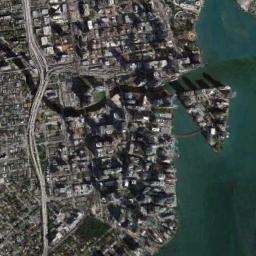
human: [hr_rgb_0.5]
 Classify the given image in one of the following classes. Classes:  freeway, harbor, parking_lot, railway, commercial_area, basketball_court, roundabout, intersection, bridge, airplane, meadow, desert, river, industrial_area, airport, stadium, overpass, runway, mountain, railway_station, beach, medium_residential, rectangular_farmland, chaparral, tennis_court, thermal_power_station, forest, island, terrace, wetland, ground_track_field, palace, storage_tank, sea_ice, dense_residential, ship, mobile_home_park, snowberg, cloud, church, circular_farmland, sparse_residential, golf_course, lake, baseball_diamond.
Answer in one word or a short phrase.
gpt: commercial_area